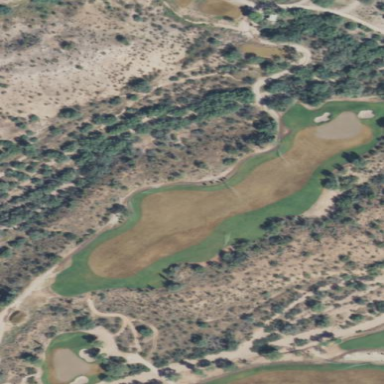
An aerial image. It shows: Rough area in golf course.